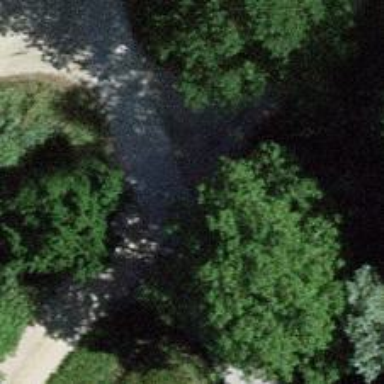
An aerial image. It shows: Unclassified paved road.